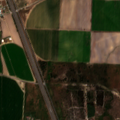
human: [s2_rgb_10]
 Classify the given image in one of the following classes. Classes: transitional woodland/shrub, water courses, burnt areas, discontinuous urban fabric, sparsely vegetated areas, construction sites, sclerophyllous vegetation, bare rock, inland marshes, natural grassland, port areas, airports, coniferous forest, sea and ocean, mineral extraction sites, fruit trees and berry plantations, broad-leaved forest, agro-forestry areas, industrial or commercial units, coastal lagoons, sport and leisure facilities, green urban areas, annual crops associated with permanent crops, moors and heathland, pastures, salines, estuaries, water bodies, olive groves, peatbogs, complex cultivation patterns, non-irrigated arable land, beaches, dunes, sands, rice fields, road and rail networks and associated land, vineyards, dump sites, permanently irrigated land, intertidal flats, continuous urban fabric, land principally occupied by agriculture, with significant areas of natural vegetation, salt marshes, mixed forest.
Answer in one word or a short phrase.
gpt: continuous urban fabric